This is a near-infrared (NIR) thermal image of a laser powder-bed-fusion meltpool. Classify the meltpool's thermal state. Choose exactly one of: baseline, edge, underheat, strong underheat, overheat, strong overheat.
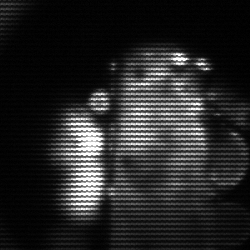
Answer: strong underheat